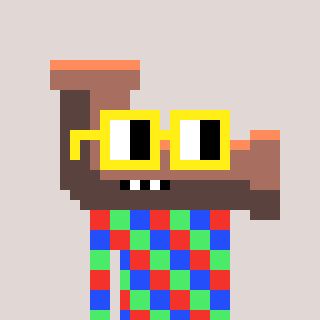
a pixel art character with square yellow glasses, a pipe-shaped head and a bege-colored body on a warm background